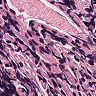
Metastatic tissue present: no